Question: '''
----- ----- -----
| A | | B | | C |
----- ----- ----
----- -----
| D | | E |
----- -----
'''
or
'''
----- -----
| A | | B |
----- -----
----- ----- -----
| C | | D | | E |
----- ----- -----
'''
I have 5 graphs and I wanted to put into 1 plot, structured as above. Got some hit from this post:
<URL> functio, but just couldn't make it right.
Anyone can help? thanks very much.
### update
---
Just attached my plot, after fixing the structure. Thanks very much for the help.

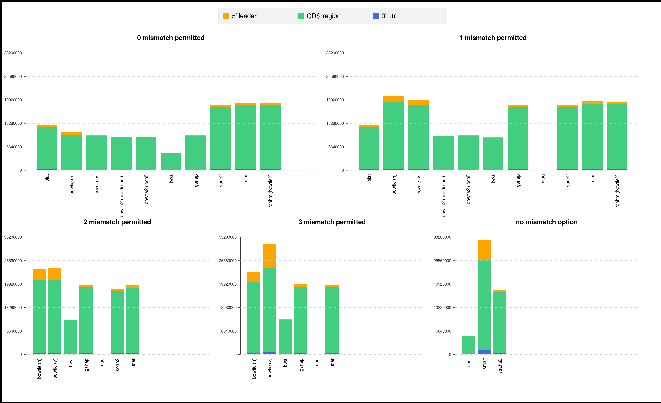
Answer: You can do this with 'layout'. Just make a 6*2 grid and make sure each plot is 2 cells wide. Pad the 2-plot row with some zeros to align them nicely.
'''
layout(mat = matrix(c(1,1,2,2,3,3,
0,4,4,5,5,0), nrow = 2, byrow = TRUE))
layout.show(n = 5)
'''